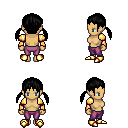
a pixel art fantasy rpg character, female body template, human, tanned skin, gold arm armor, magenta pants, black twin-tailed hairstyle, gold boots, four views (front, back, left, right), 2x2 character sprite sheet, small pixel art, hard edges, no anti-aliasing